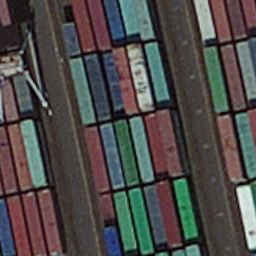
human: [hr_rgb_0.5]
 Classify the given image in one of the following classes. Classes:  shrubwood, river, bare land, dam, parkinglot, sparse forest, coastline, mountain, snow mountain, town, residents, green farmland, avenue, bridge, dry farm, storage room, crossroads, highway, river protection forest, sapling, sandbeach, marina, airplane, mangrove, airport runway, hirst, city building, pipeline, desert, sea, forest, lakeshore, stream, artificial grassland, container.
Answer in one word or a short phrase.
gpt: container